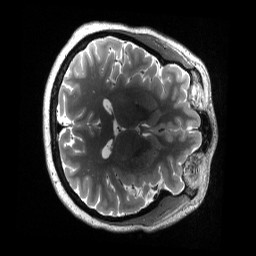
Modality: T2w
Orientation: axial
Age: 38
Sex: female
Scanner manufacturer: siemens
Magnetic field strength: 3 T
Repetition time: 3.2 s
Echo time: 0.563 s